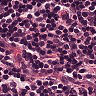
Metastatic tissue present: no